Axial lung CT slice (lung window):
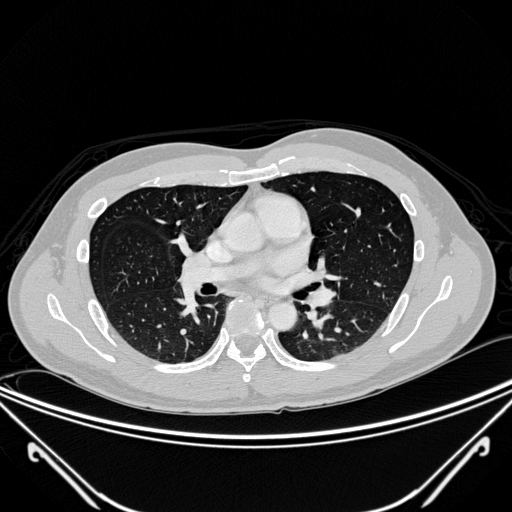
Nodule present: no